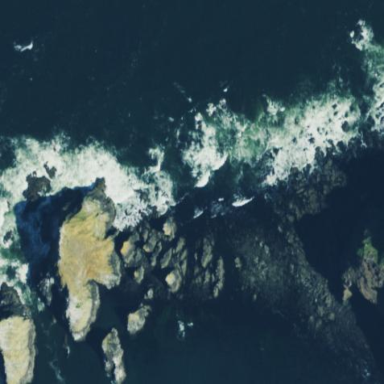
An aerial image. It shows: Islet along the coastline.